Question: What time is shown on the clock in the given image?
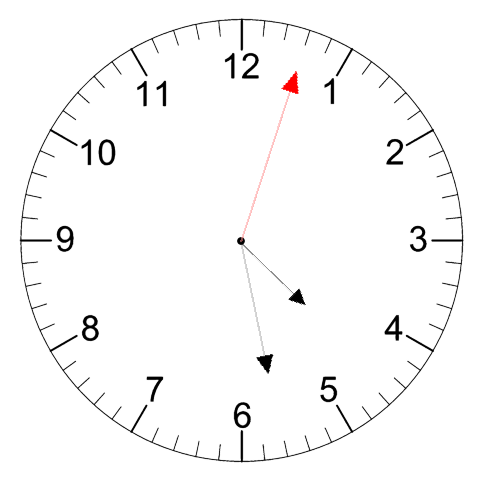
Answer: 04:28:03